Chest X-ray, PA view. Patient: 25 years old, sex M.
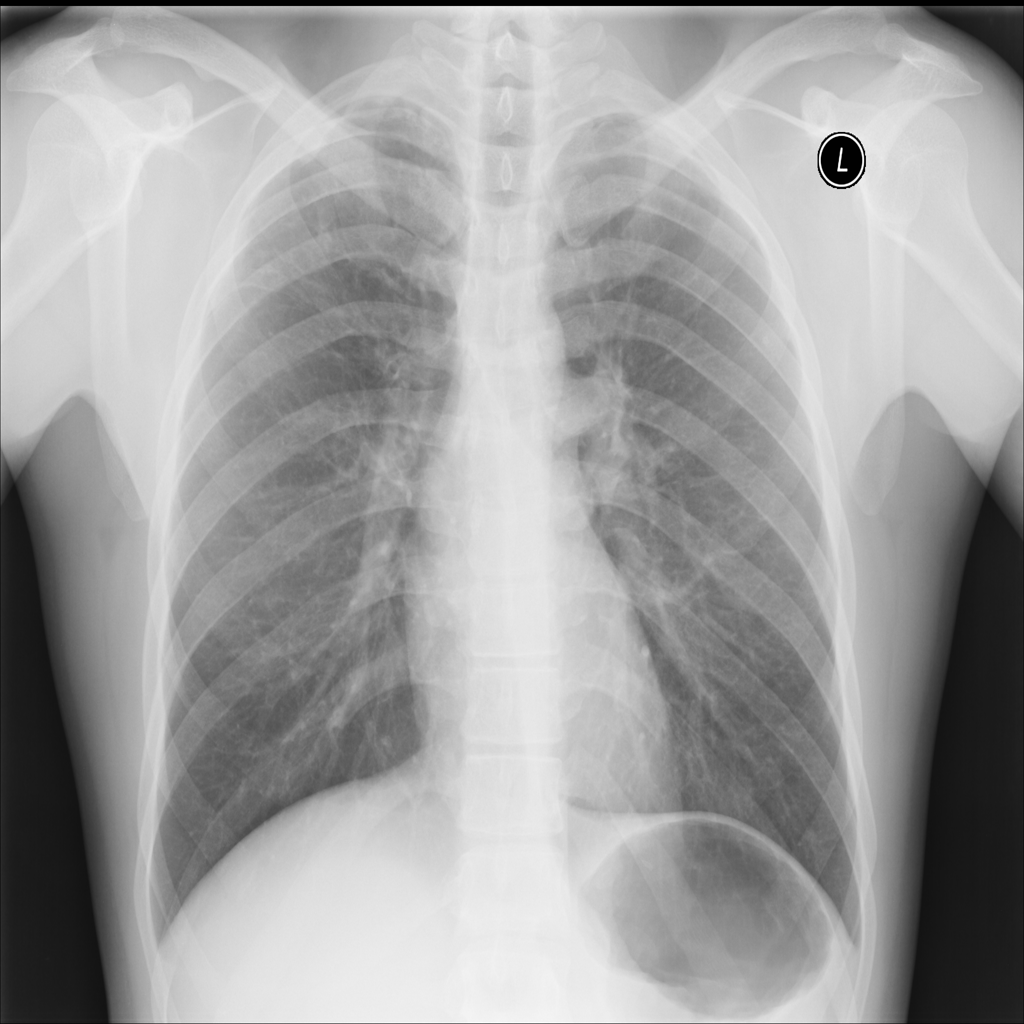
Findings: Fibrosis